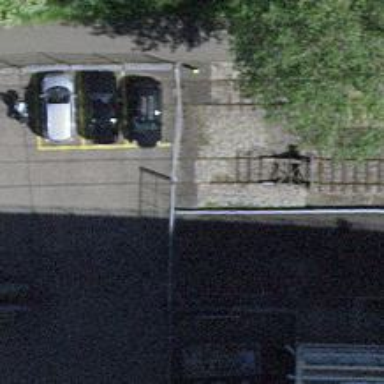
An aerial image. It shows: Railway buffer stop.